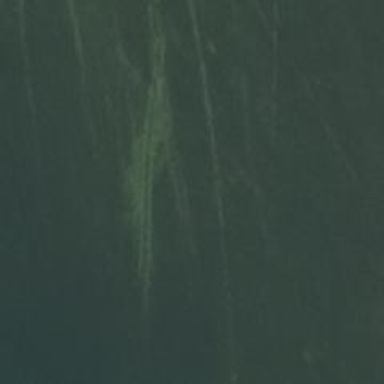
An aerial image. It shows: Green buoy.